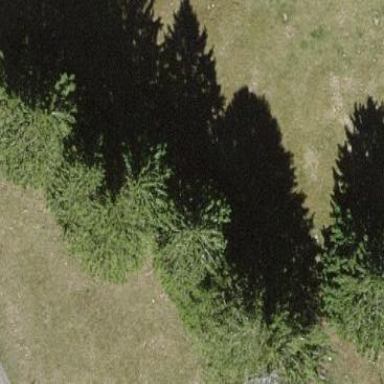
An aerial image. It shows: Forest area.